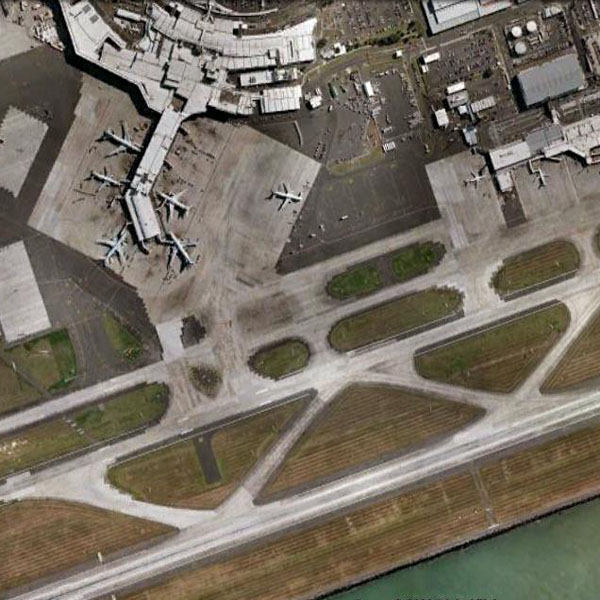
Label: Airport